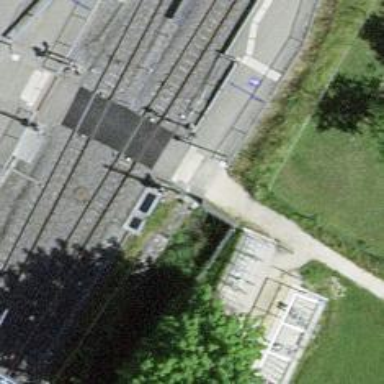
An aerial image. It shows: Crossing for the railway.